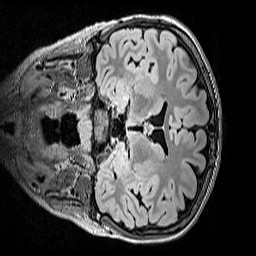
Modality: FLAIR
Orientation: coronal
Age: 11
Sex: female
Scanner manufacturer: siemens
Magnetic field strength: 3 T
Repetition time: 5 s
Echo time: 0.388 s